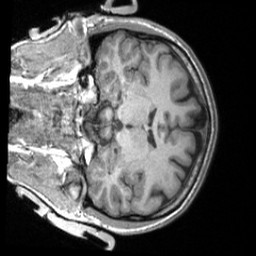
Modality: T1w
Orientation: coronal